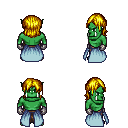
a pixel art fantasy rpg character, male body template, orc, green skin, overskirt, robe skirt, blonde long bangs hairstyle, metal gloves, black slippers, four views (front, back, left, right), 2x2 character sprite sheet, small pixel art, hard edges, no anti-aliasing